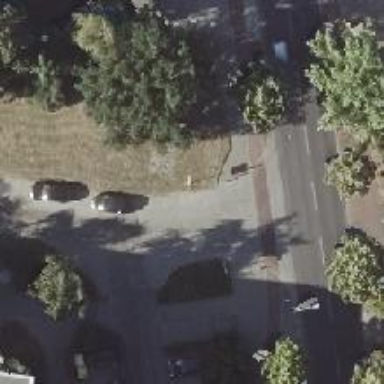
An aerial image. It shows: Road with "give way" sign.